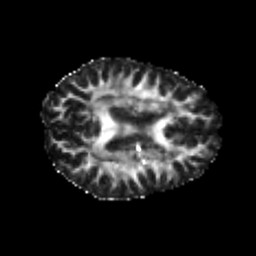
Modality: FA
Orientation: axial
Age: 25
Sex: female
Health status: healthy
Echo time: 0.074 s